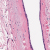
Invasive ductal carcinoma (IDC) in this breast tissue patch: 0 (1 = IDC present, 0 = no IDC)